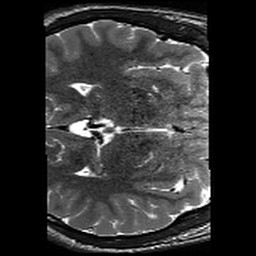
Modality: T2w
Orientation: axial
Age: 18
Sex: male
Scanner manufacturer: siemens
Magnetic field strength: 3 T
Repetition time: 13.15 s
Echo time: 0.082 s